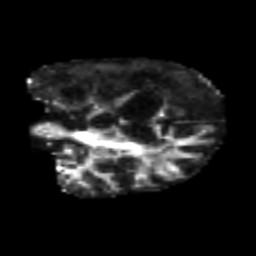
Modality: FA
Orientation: coronal
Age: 55
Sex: male
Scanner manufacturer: siemens
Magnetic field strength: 3 T
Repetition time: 4.987 s
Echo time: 0.0792 s